Interaction volume radius: 10 \u00c5
Interaction volume height: 30 \u00c5
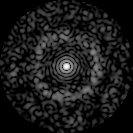
Disorder parameter: 0.835